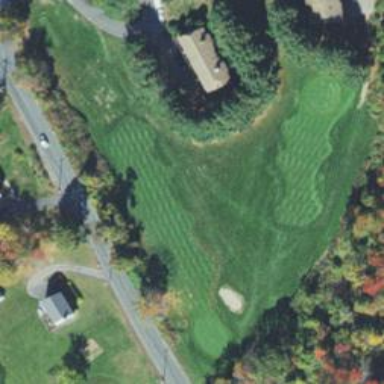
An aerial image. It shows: Golf course surrounded by greenery.